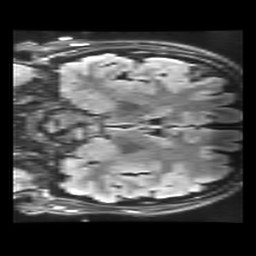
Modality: FLAIR
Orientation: coronal
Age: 21
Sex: female
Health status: healthy
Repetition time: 12 s
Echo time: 0.09782 s